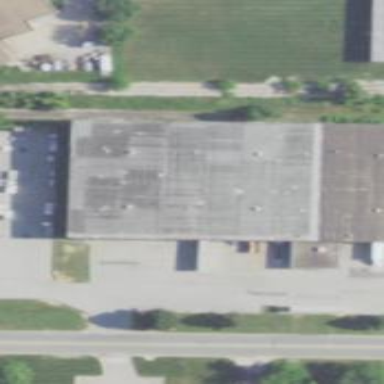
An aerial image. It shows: Part of building.